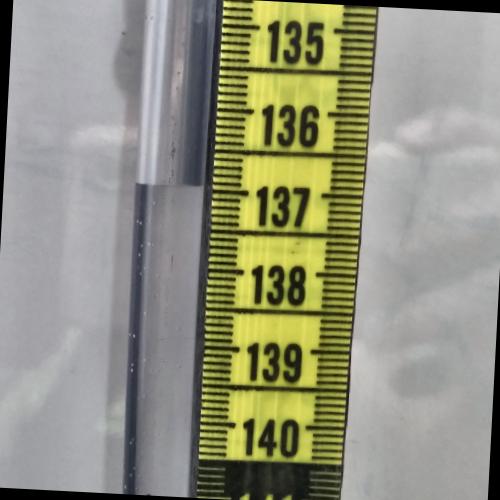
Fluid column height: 137.0 cm